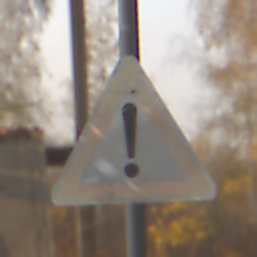
Verkehrszeichen: Gefahrenstelle
Umgebung: Roofed, Suburban
Tageszeit: SunriseSunset
Wetter: Clear
Licht: Natural
Jahreszeit: NotSpecified
Kontrast: MediumContrast